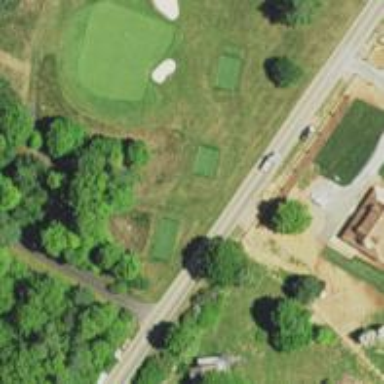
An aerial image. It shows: Golf rough area.